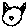
Label: cat